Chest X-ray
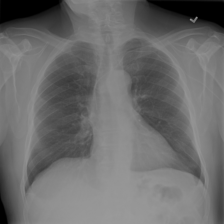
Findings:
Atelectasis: negative
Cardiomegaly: negative
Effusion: negative
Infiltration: negative
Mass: negative
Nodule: negative
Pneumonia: negative
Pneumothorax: negative
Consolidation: negative
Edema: negative
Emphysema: negative
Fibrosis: negative
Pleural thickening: negative
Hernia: negative